Question: In Delphi XE2, I am trying to upload the lines of a memo to a file on my webspace with IdHTTP.Put:
'''
procedure TForm1.btnUploadClick(Sender: TObject);
var
StringToUpload: TStringStream;
begin
StringToUpload := TStringStream.Create('');
try
StringToUpload.WriteString(memo.Lines.Text);
// Error: HTTP/1.1 405 Method Not Allowed.
IdHTTP1.Put(edtOnlineFile.Text, StringToUpload);
finally
StringToUpload.Free;
end;
end;
'''
But I always get this error message:

So what must I do to avoid the error and make the upload?
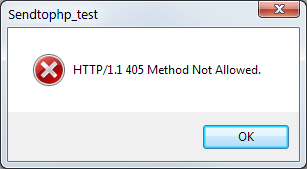
Answer: It means the HTTP server does not support the 'PUT' method on that URL (if at all). There is nothing you can do about that. You will likely have to upload your data another way, usually involving 'POST' instead, or a completely different protocol, like FTP.
BTW, when using 'TStringStream' like this, don't forget to reset the 'Position' if you use the 'WriteString()' method:
'''
StringToUpload.WriteString(memo.Lines.Text);
StringToUpload.Position := 0;
'''
Otherwise, use the constructor instead:
'''
StringToUpload := TStringStream.Create(memo.Lines.Text);
'''